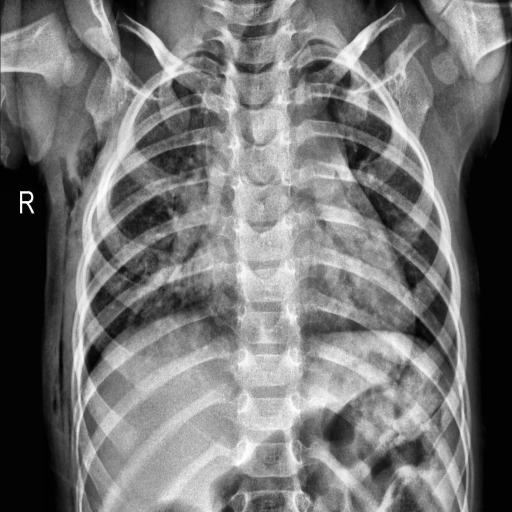
Finding: PNEUMONIA